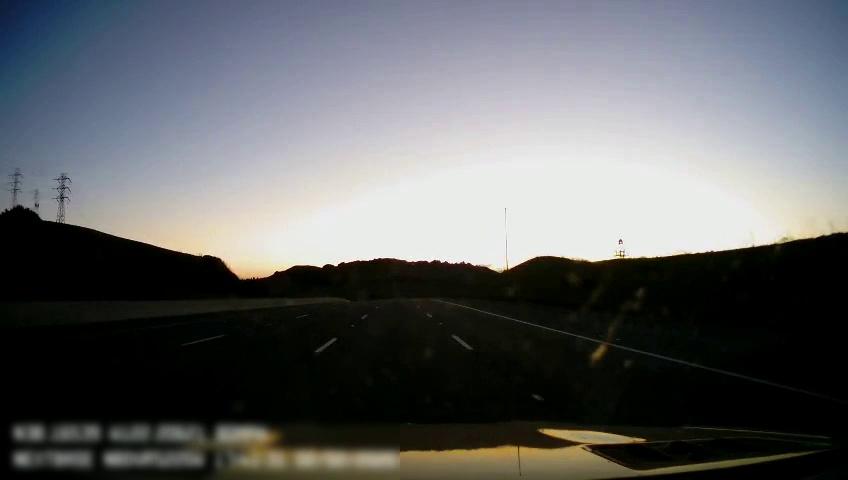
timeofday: Dusk/Dawn/Twilight
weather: Sunny
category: Drivable Space
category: Lanes | Alternate Lane
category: Lanes | Current Lane
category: Lanes | Current Lane
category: Lanes | Alternate Lane
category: Lanes | Alternate Lane